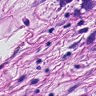
Metastatic tissue present: yes